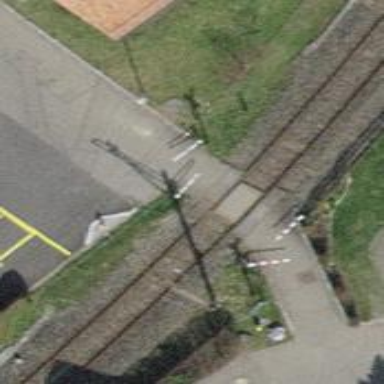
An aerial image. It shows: Uncontrolled railway crossing.